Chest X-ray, PA view. Patient: 44 years old, sex M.
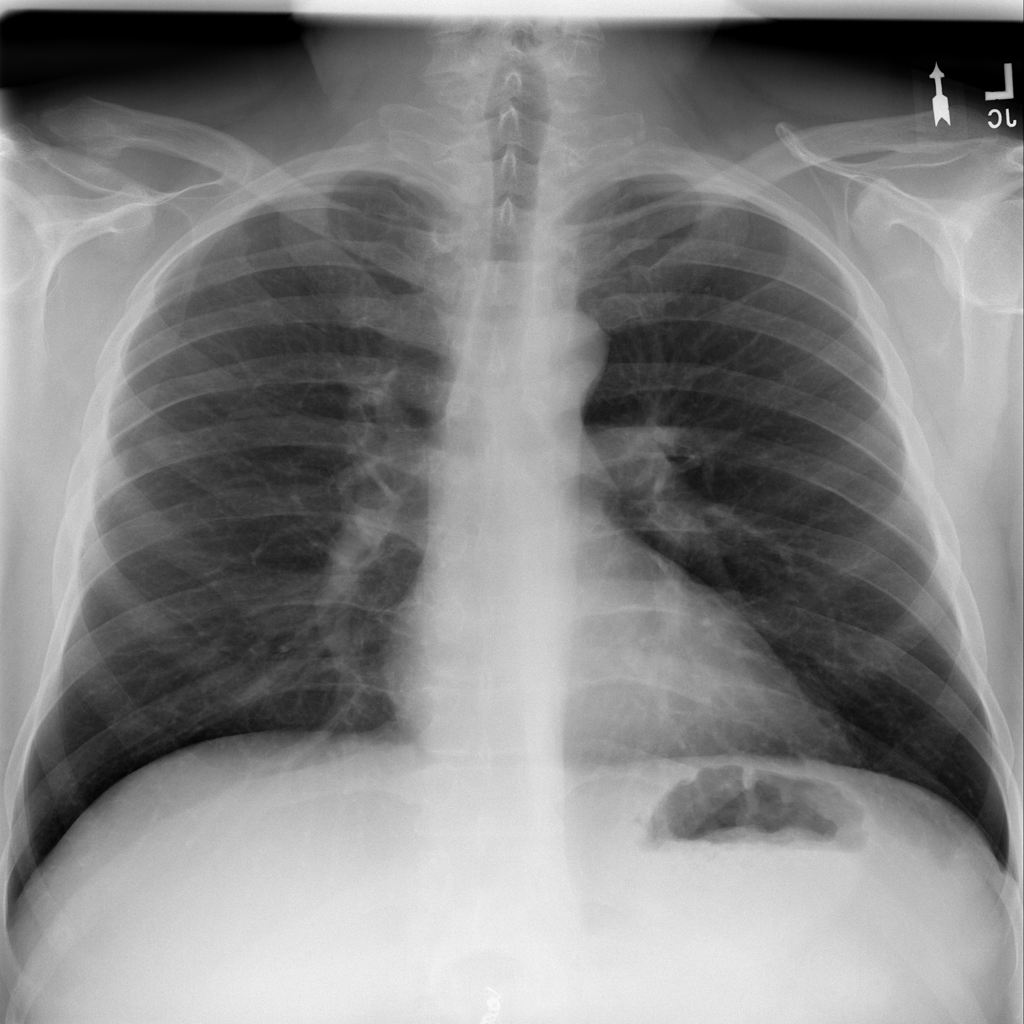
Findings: No Finding